Brain MRI, t1w sequence, axial 2D slice.
Patient: age 34, sex F, weight 95 kg, height 1.95 m
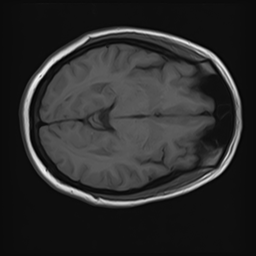